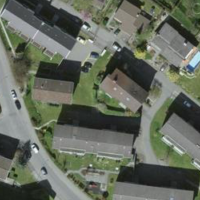
EUNIS habitat code: 54
Species observed at this site:
Certhia brachydactyla
Corvus corone
Turdus merula
Parus major
Erithacus rubecula
Milvus migrans
Pica pica
Phoenicurus ochruros
Passer domesticus
Sylvia atricapilla
Columba palumbus